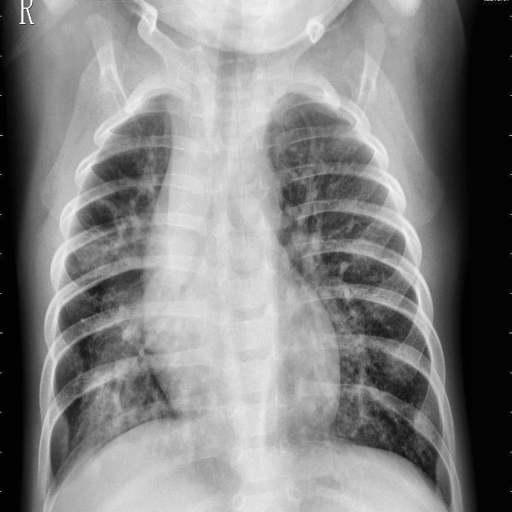
Finding: PNEUMONIA